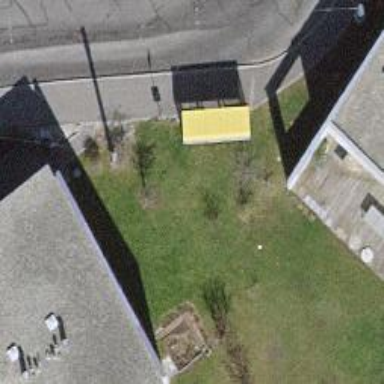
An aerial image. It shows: Bus stop with shelter. It is platform for public transport.